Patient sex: M
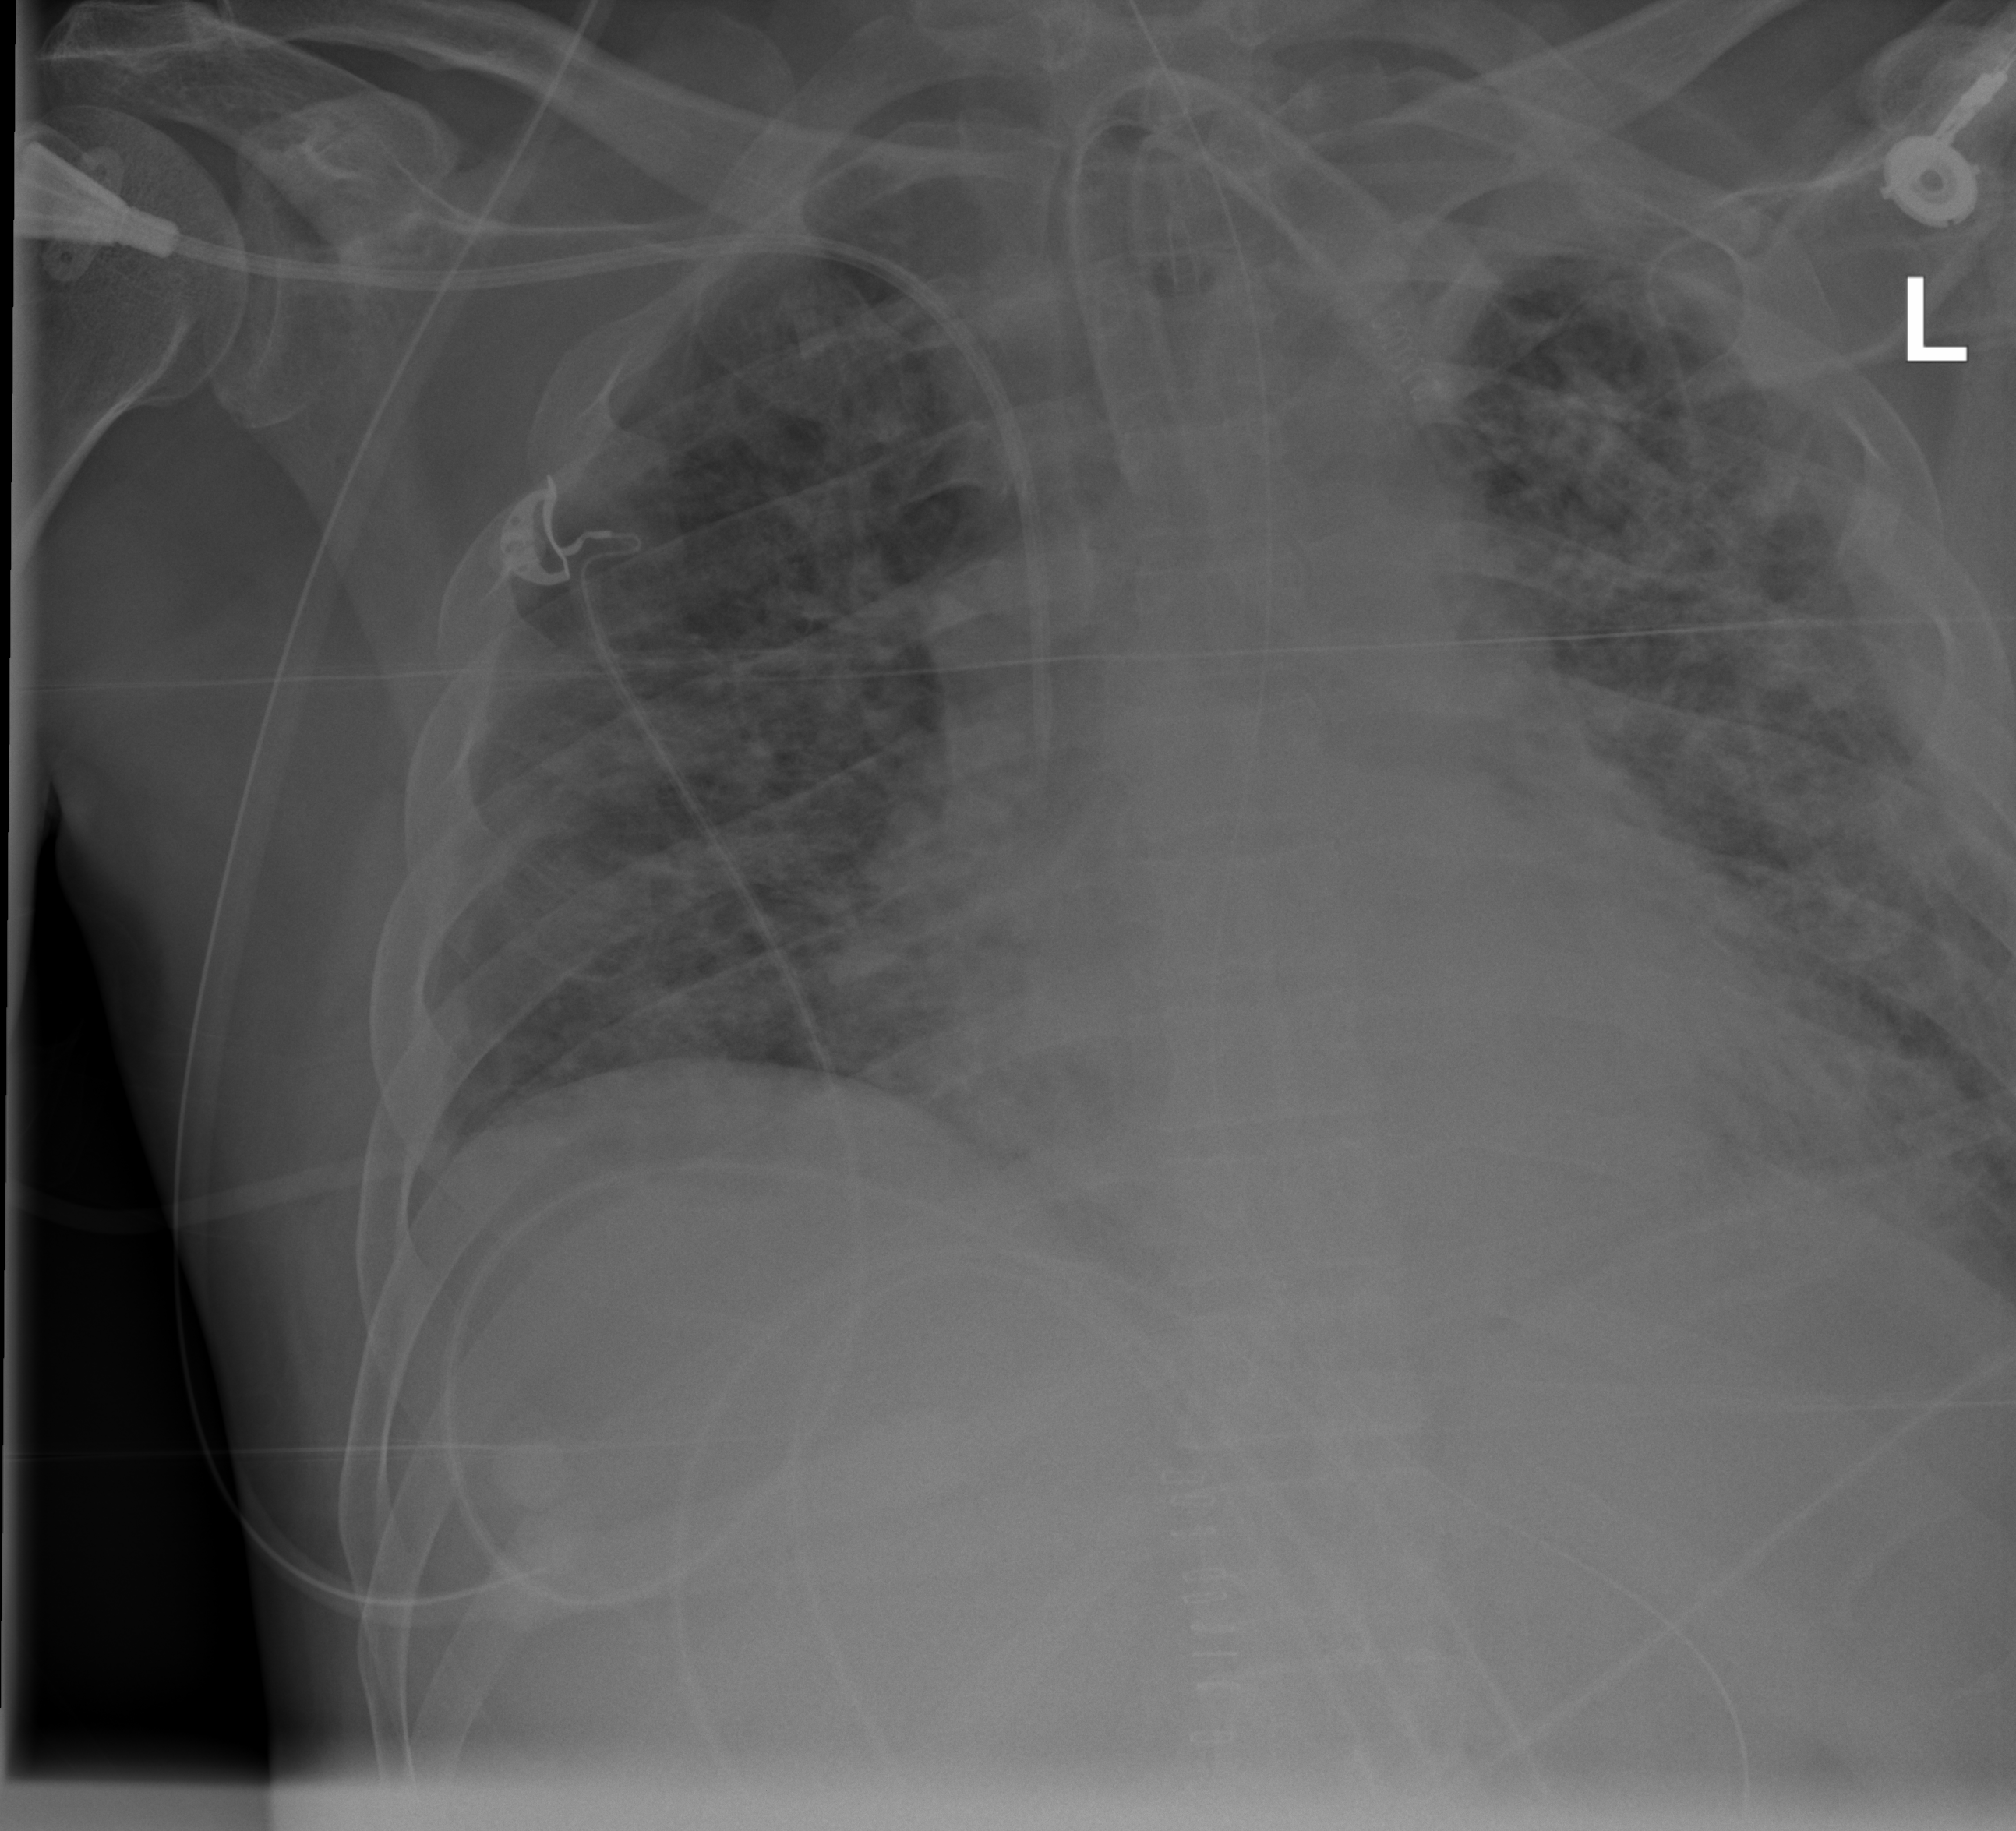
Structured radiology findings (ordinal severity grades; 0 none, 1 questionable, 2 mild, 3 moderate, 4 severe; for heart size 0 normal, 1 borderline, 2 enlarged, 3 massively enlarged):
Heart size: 1
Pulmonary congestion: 2
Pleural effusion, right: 2
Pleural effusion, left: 2
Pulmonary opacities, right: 3
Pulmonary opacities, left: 3
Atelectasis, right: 3
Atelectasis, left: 3